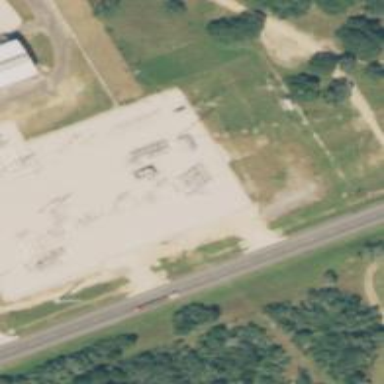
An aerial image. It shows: Power substation with transmission level designation. It is enclosed by fence.